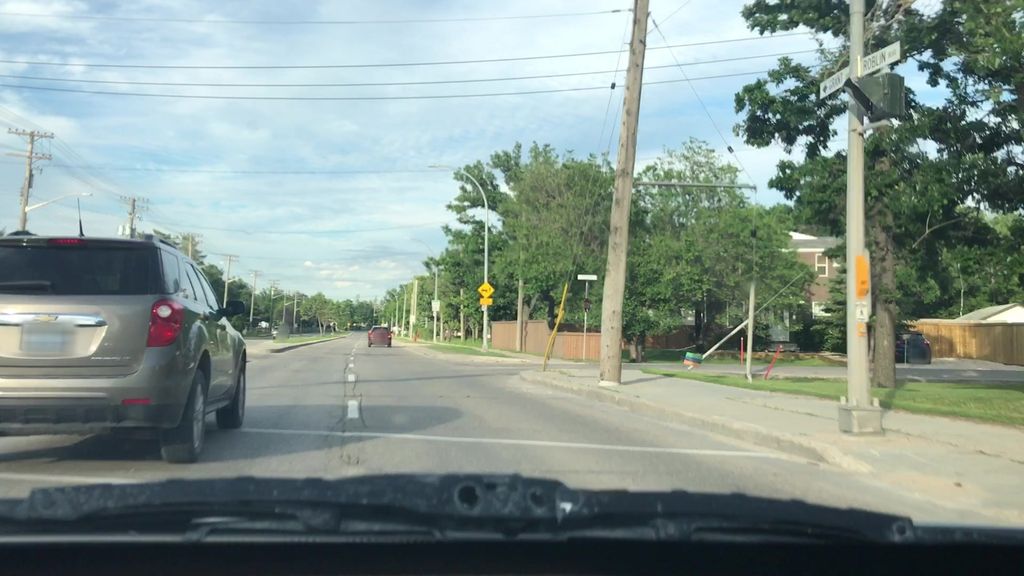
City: winnipeg